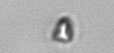
Label: Pyramimonas